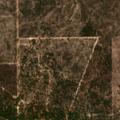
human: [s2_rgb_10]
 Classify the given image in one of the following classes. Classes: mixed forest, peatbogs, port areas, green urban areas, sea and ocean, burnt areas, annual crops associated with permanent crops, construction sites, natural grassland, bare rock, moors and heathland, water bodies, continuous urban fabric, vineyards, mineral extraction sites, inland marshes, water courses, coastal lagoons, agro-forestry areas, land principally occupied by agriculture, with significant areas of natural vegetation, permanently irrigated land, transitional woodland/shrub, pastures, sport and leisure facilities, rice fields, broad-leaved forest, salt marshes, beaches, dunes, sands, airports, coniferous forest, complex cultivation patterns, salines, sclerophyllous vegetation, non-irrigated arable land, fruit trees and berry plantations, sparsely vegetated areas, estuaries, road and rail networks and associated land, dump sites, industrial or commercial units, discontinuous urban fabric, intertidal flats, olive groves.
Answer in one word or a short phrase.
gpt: coniferous forest, transitional woodland/shrub